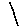
Label: line